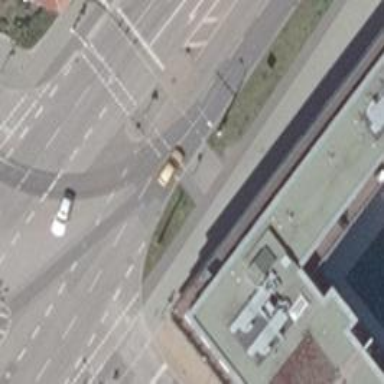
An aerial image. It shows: Tram level railway crossing with traffic signals.